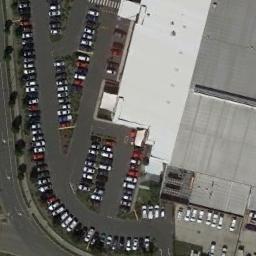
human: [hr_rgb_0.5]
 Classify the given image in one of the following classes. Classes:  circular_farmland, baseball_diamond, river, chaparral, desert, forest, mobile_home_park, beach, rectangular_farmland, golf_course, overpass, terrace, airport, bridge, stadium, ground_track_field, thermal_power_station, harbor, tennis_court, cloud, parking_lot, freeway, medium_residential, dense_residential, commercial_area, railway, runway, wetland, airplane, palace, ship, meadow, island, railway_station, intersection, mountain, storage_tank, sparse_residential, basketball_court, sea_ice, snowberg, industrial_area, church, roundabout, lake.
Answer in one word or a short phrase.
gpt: parking_lot